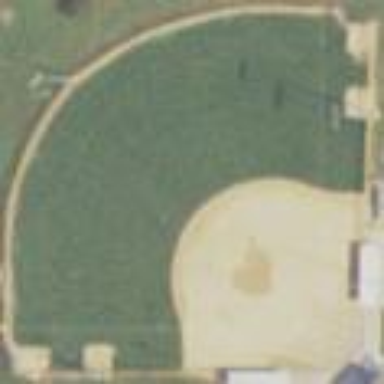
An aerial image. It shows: Softball pitch for leisure land activities.